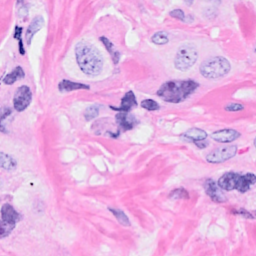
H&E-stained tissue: Breast